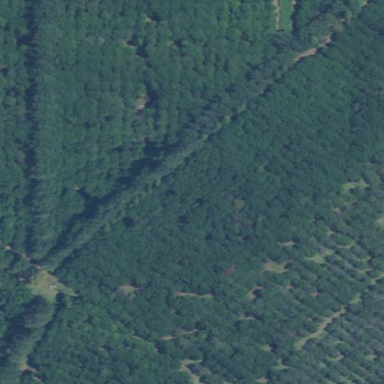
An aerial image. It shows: Orchard filled with macadamia trees.